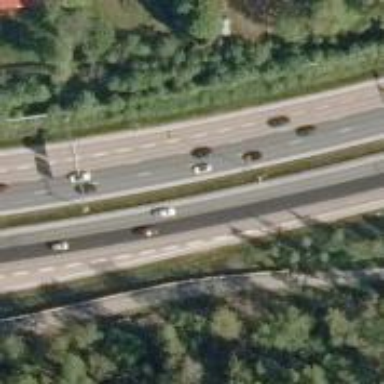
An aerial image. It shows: Asphalt trunk highway.